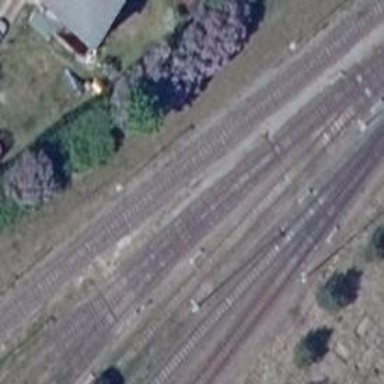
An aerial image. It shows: Railway switch.